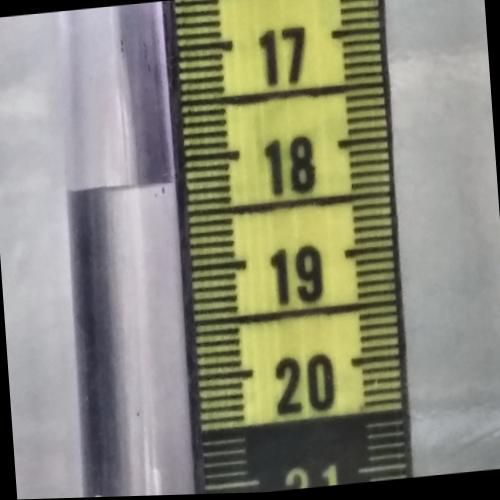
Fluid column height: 18.2 cm